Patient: sex F, age 68
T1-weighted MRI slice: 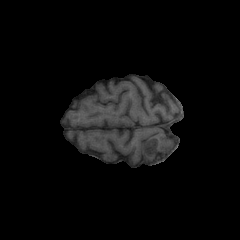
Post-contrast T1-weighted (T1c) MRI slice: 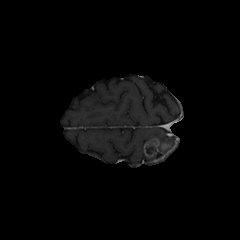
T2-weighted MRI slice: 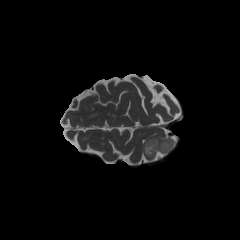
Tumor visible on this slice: yes
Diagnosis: Glioblastoma, IDH-wildtype
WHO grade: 4